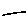
Label: line